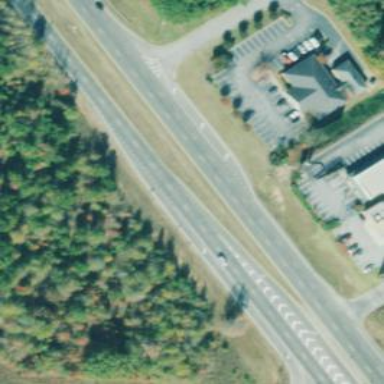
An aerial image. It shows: Asphalt trunk highway.